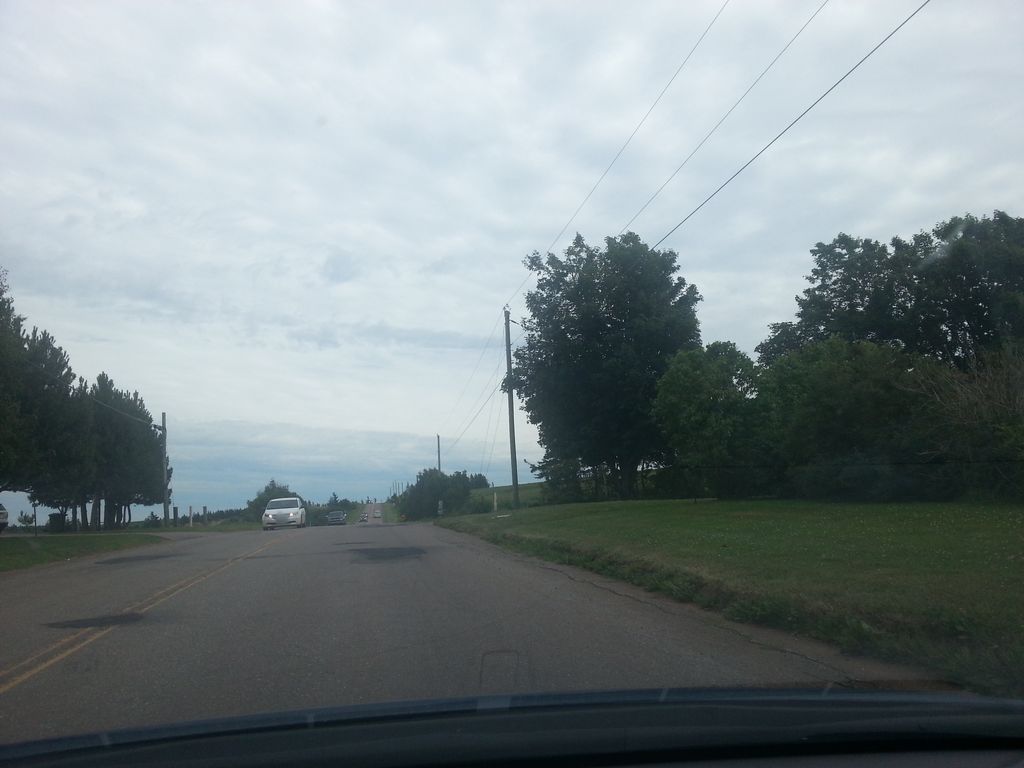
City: charlottetown